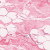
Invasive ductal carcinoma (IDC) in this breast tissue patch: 0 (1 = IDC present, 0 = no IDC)